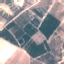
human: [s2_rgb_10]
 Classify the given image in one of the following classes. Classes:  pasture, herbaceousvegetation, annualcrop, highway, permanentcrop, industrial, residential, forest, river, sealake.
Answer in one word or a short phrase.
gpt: PermanentCrop